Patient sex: M
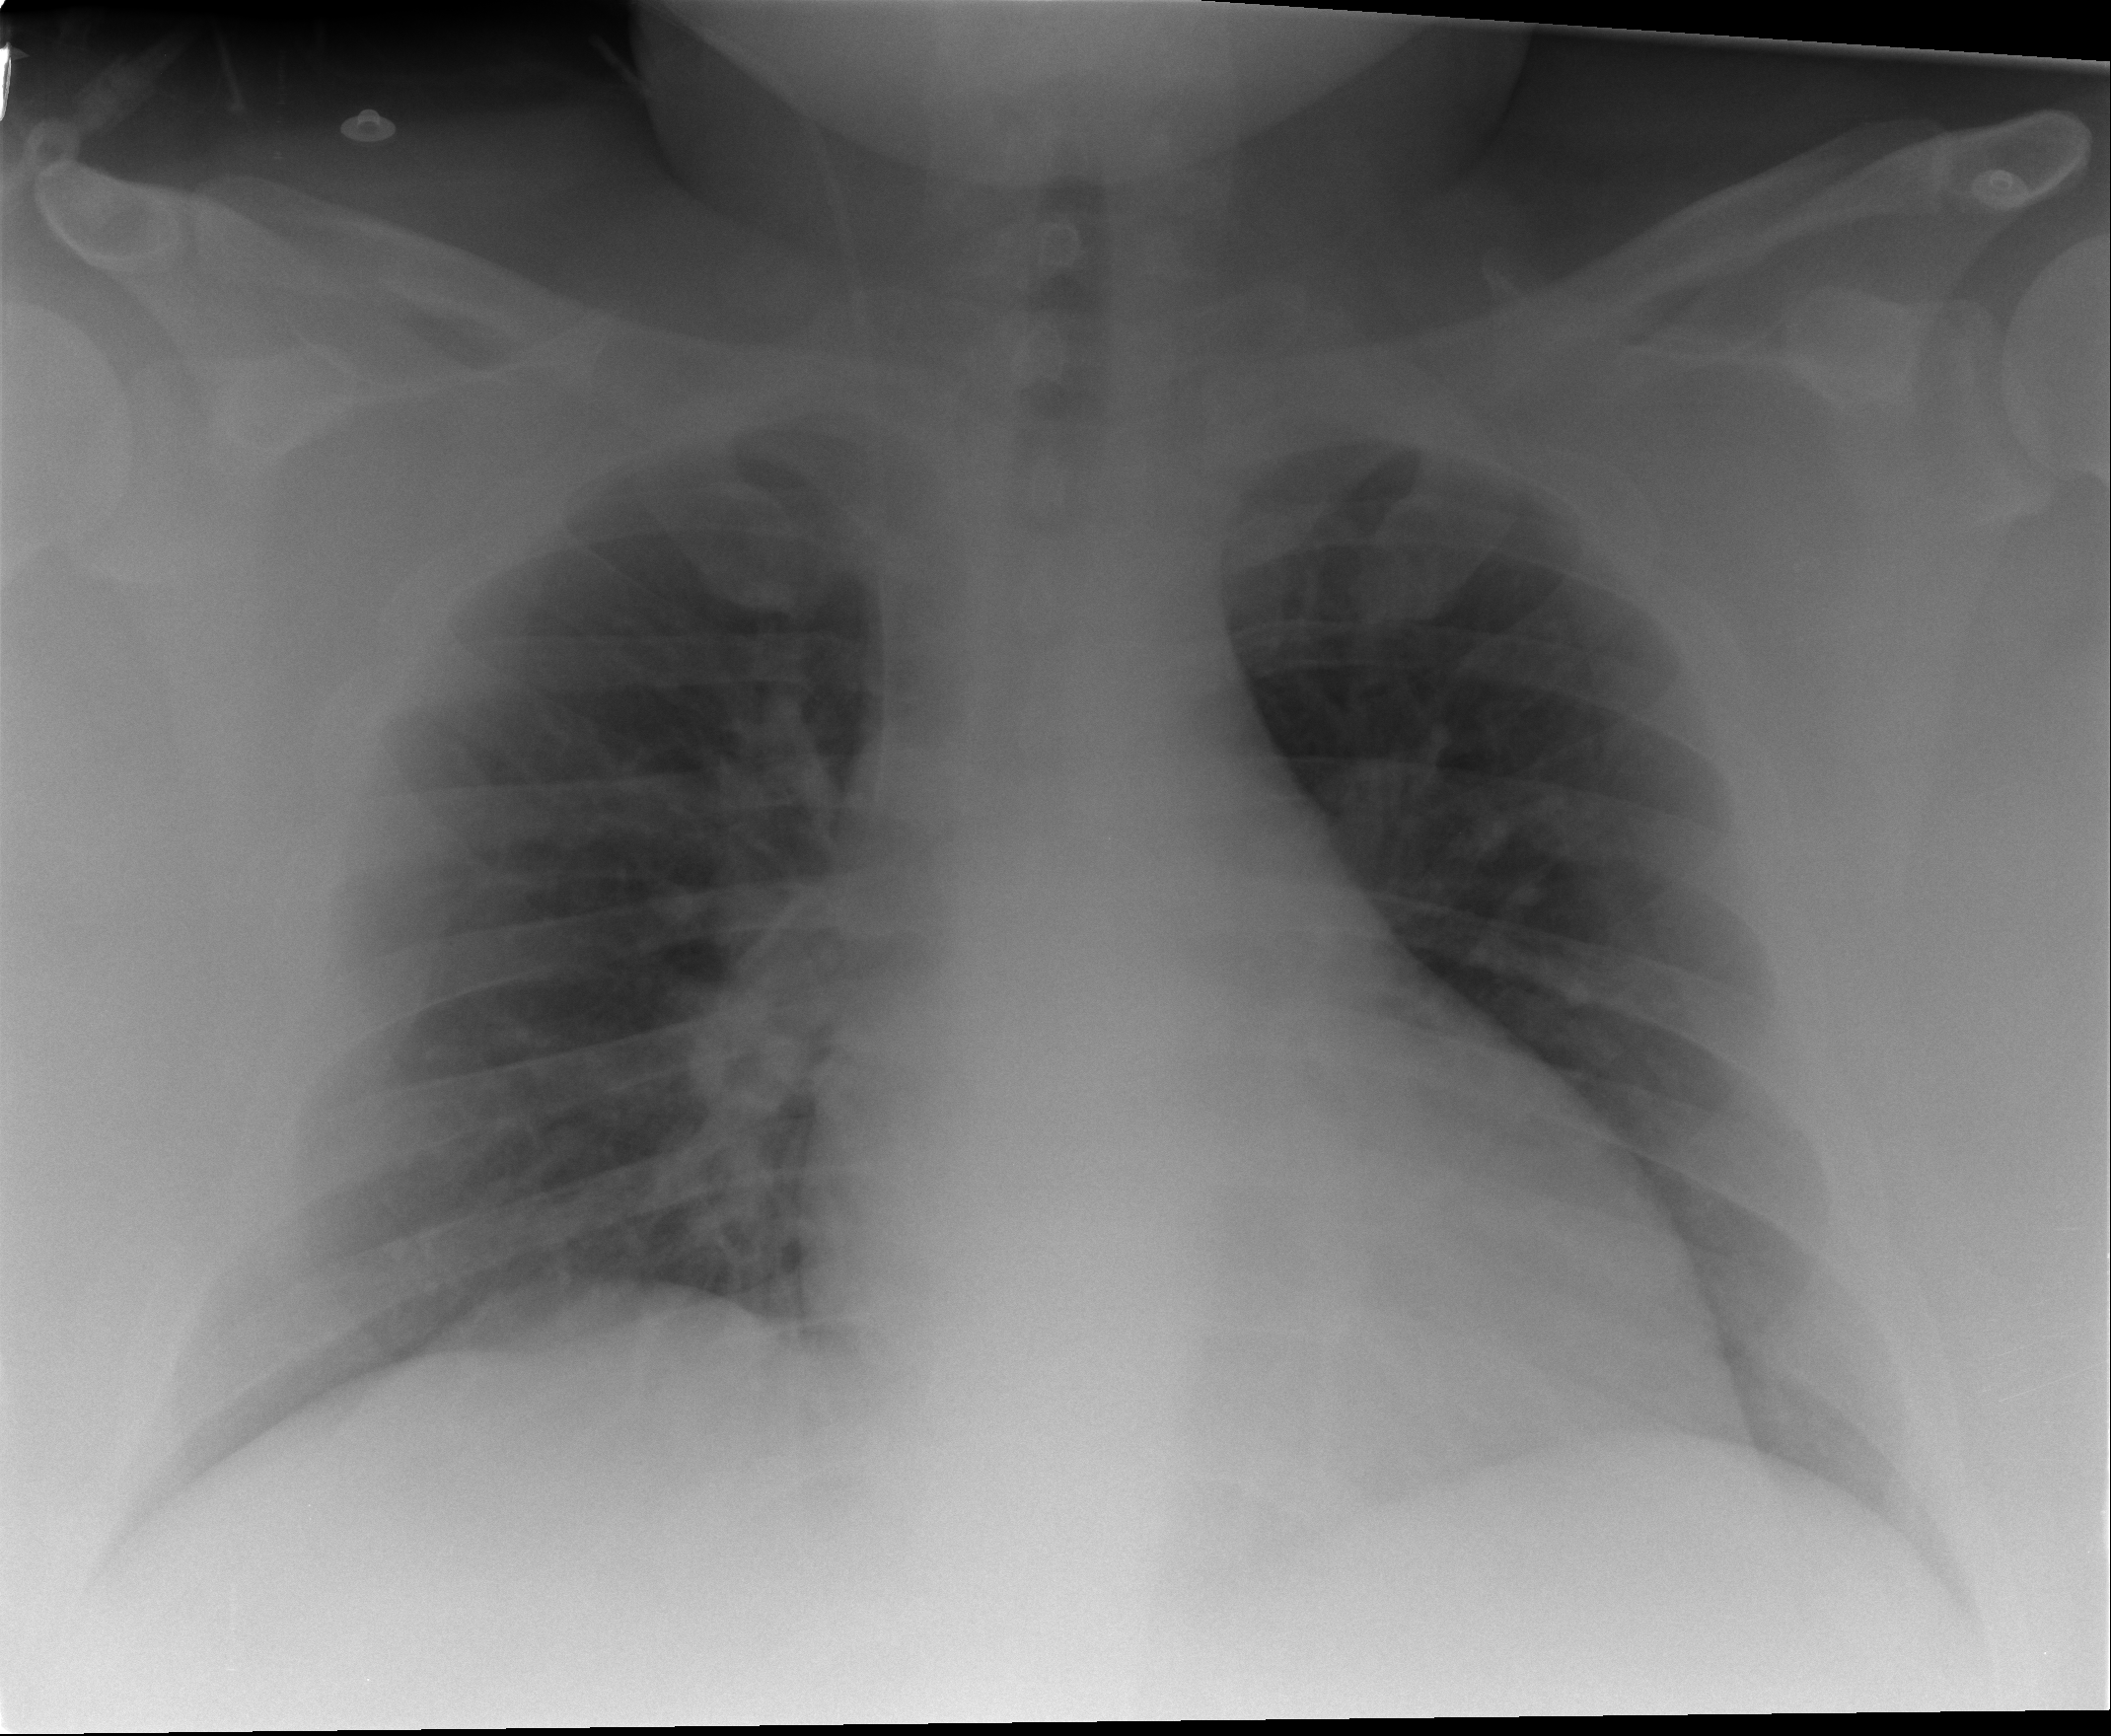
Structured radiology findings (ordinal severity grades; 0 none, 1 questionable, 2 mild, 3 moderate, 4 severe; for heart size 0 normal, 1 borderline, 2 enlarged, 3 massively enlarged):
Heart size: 0
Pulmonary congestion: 2
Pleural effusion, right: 0
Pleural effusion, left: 0
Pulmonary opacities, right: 0
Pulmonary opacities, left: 0
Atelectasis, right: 0
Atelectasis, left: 0